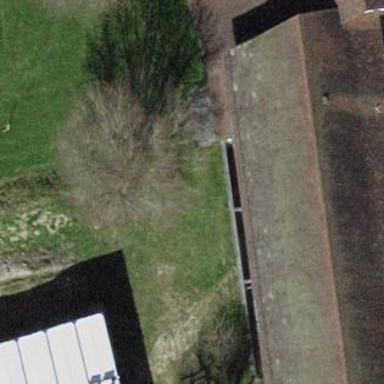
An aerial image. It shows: School building.